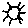
Label: sun